Question: I'm new at Android, and almost haven't any work with 'EditText' view, but still i received image with some 'EditText' that i must use.

I saw some similar 'EditText' in custom dialog from <URL>.
As you can see, there are some underlines, in each EditText.
First i thought, that 'EditText', with such underline, is default View. But when i tried to make such EditText component, i faced problem, that default 'EditText' haven't any underlines, and it's just a simple rectangle, without any images inside... I tried to make this component another background (creating selector xml file), setting some background image... Nothing works.
Please, give me advice: How to make such EditBox with underline, and that image above that 'EditText'.
P.S. I'm using 10 API Level (2.3.3) with support library to work with fragments.
P.S.S. Sorry for little information. I'm new at Stackoverflow, and can't post Images, and more than 2 Hyperlinks...
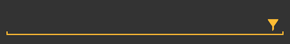
Answer: Use a higher API Level and your EditText will look like that by default (given you are using the theme for it. Try to load your application in with API level 4.0 (14) or 4.0.3 (15) and take a look.
Also, check out <URL>. You can get a sense of what graphics and backgrounds are used. You should be able to download and apply these backgrounds using basic styling techniques without major difficulty.